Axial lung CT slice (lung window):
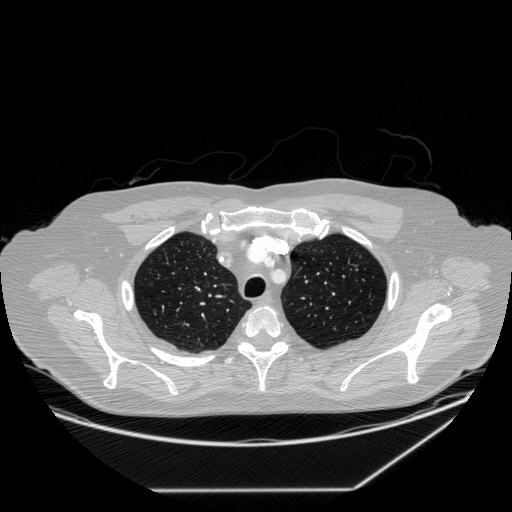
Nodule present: no